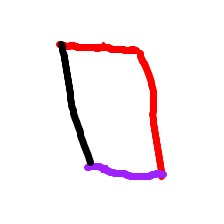
Shape: parallelogram